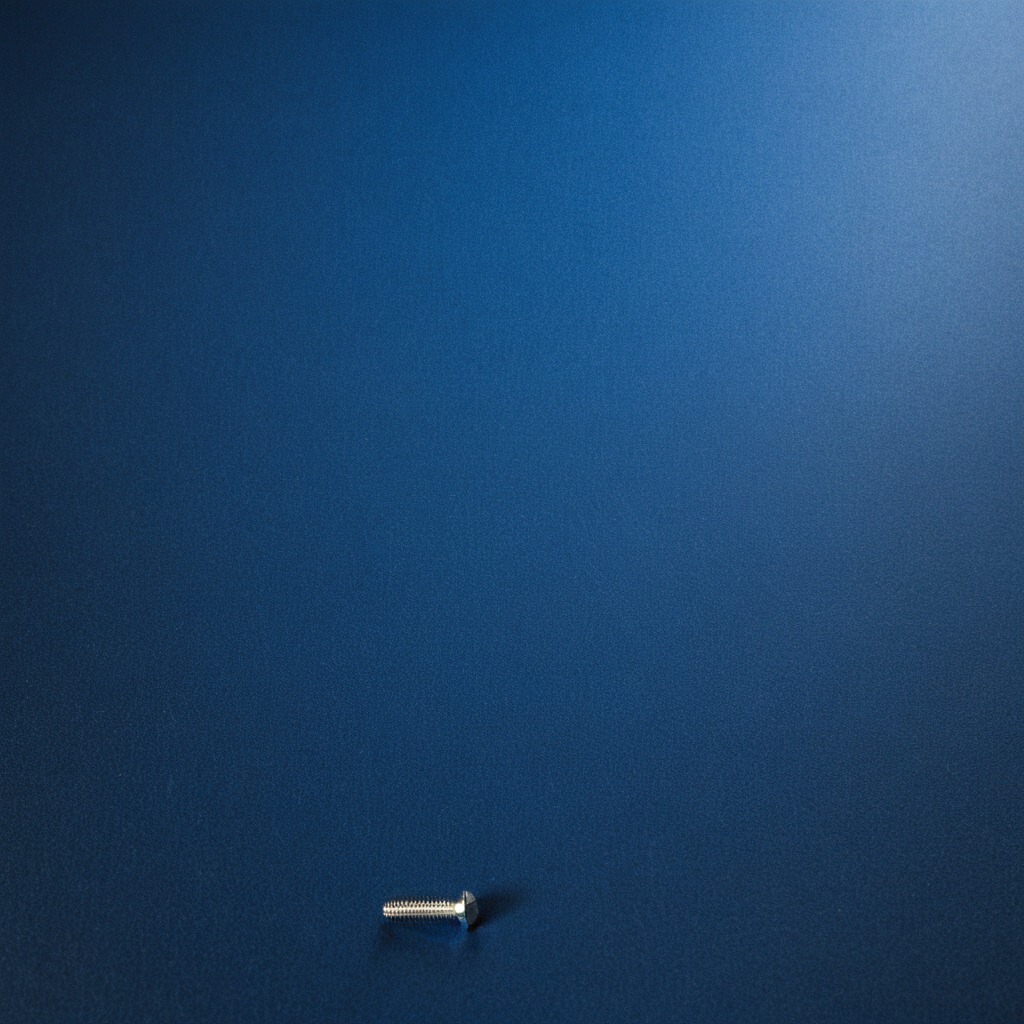
A metal screw lies on the clean granite tabletop covered with a blue rubber mat inside a workshop under bright overhead lighting crisp shadows high clarity worn but beneath the mat.